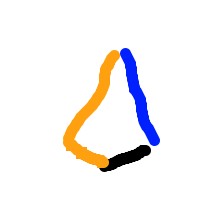
Shape: kite